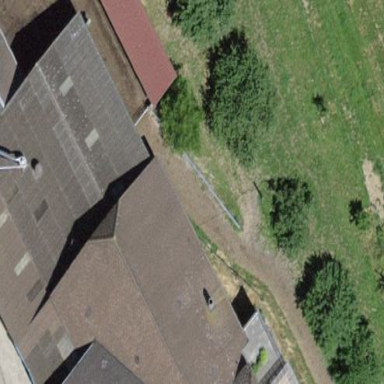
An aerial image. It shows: Farm building.